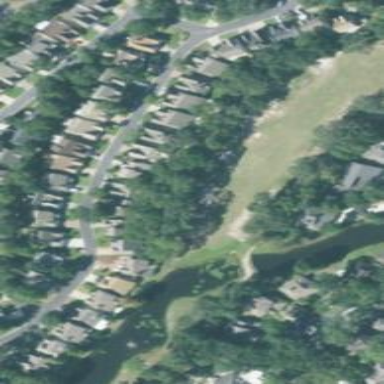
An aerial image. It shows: Residential area consisting of single-family homes.